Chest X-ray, PA view. Patient: 34 years old, sex F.
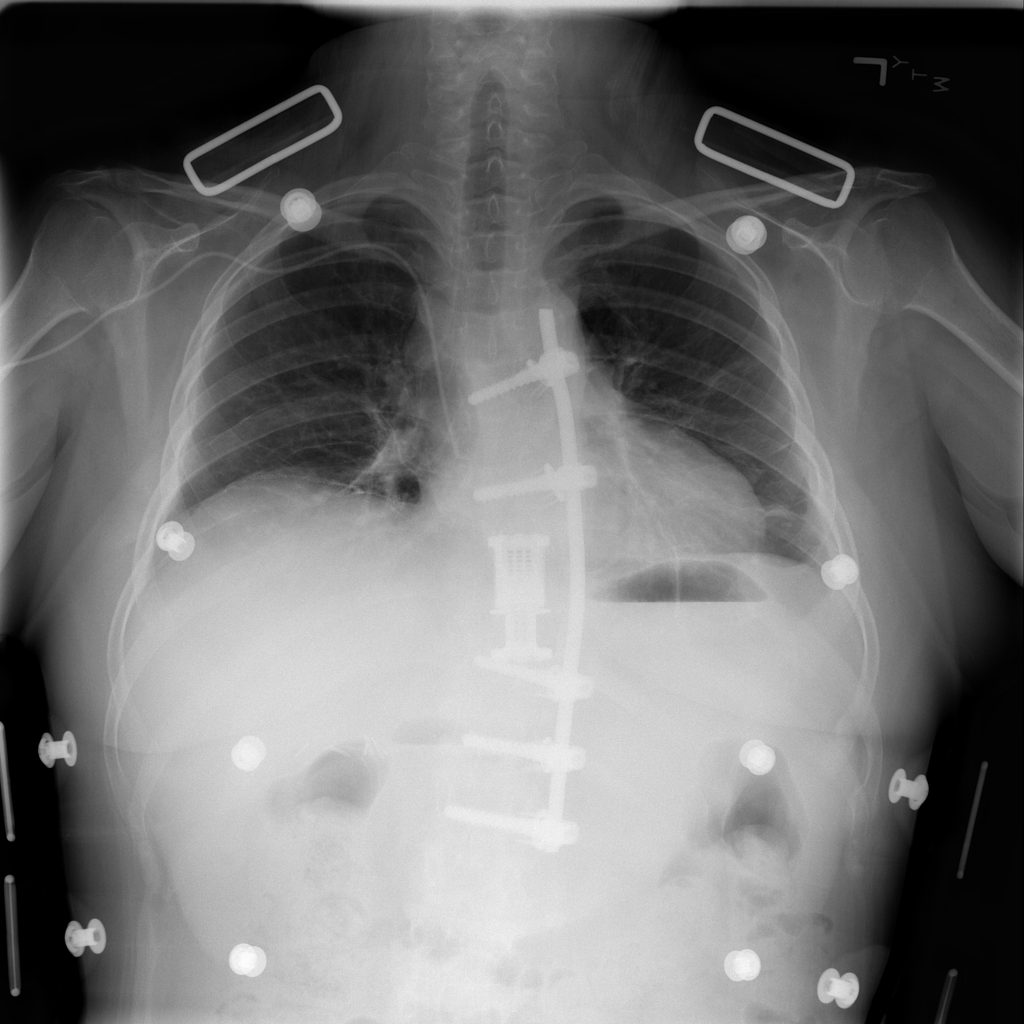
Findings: Atelectasis